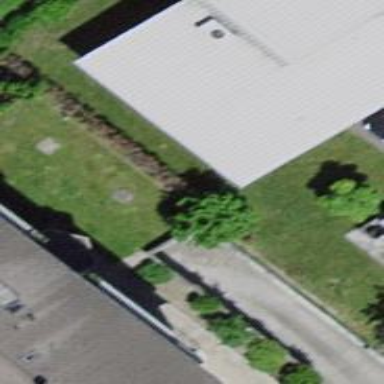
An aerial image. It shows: Parking entrance.